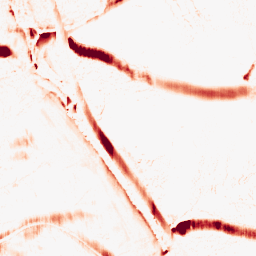
Category: morphological
Decomposition family: morphological_ellipse
Decomposition parameters: operation: opening
width: 20
height: 5
Upsampling method: bilinear
Upsampling parameters: scale: 2
Upsampling scale: 2